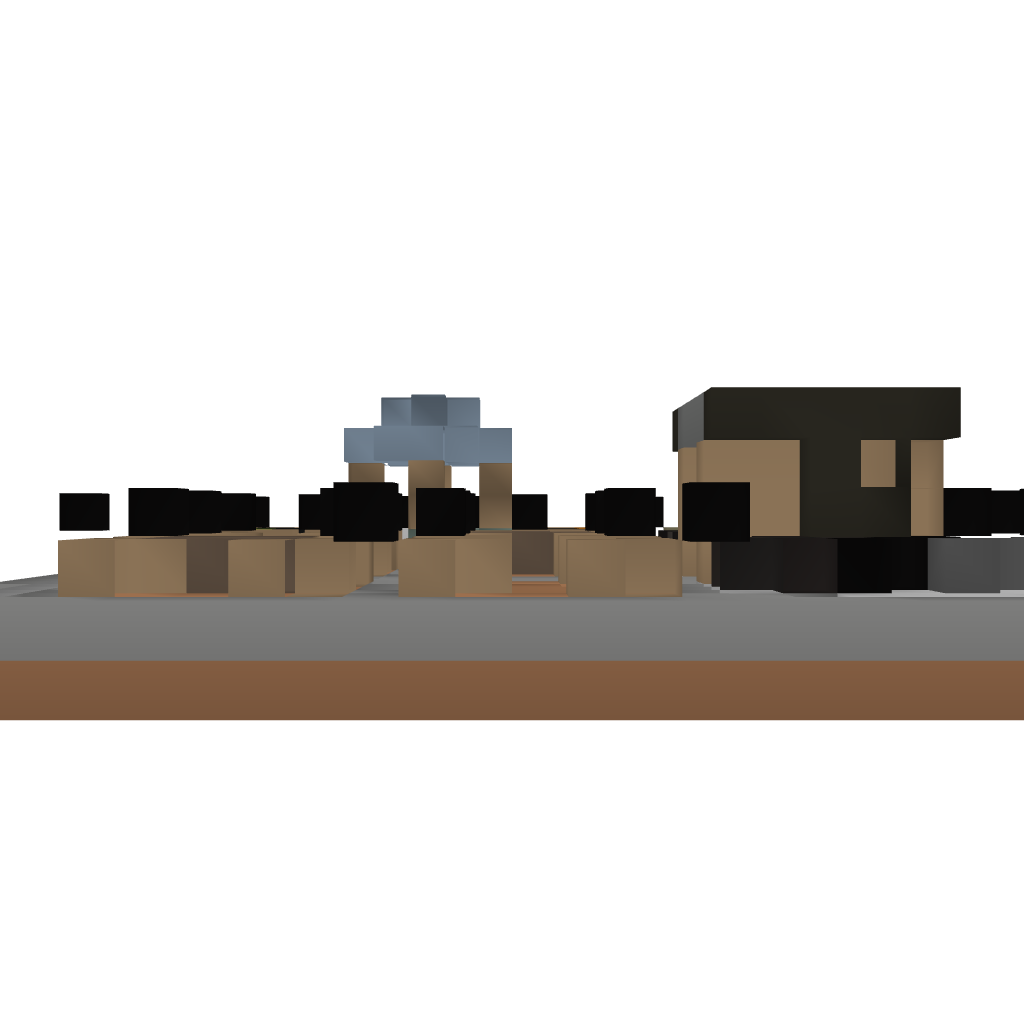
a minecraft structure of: Small medieval garden